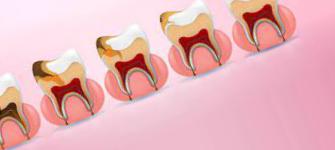
Condition: Caries